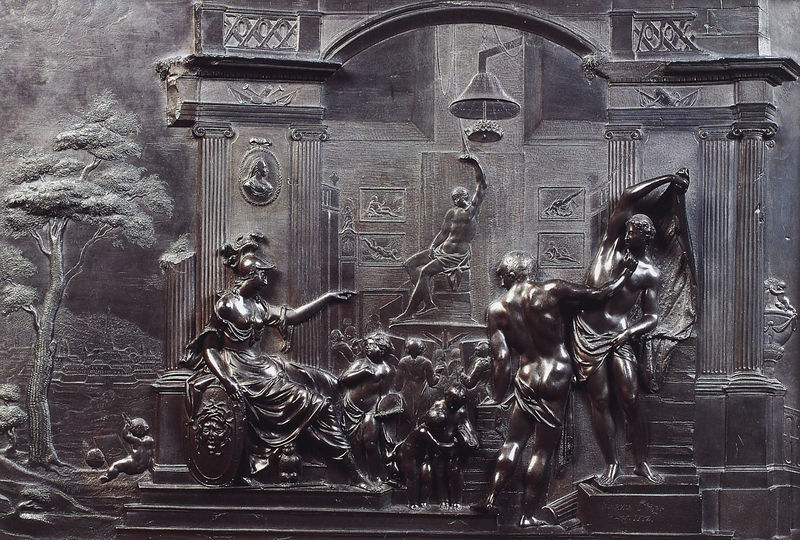
Titel: Minerva als Patronin der Künste
Künstler: Johann Nepomuk Platzer
Institution: Budapest, Szépmüvészeti Múzeum
Schlagwörter: akt, baum, mann, nackt, menschen, frau, männer, tür, tuch, diener, gewand, kinder, engel, relief, bogen, schwer, massiv, treppe, kaiser, stufen, bronze, eisen, schild, antike, soldat, helm, ritter, rom, glocke, amor, kupferstich, guss, athene, athena, klassisch, bronzestich, duschszene